Question:
I'm creating my own drag and drop using canvas. In order to select the ball, I've created an invisible bounding box around it. Clicking in this area will allow you to drag the ball.
On mouse move, I'm using
'''
xBall = xMouse;
yBall = yMouse;
'''
So the ball will follow the mouse. This is great except at the very start of the drag, the center of the ball will jump to where the mouse is which I don't want. So I need to take into account the offset between the Mouse and Ball.
Can anyone explain the maths behind this? From my reasoning, I need to add the offset on to the mouse's position. So I get 'xBall = xMouse + (xBall - xMouse)' but as you can see, this just ends up giving me 'xBall = xBall' which is no use.
Where am I going wrong?
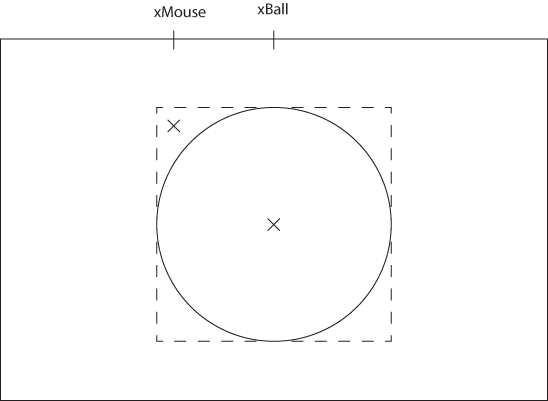
Answer: You need to determine where the initial click occured and the offset calculation should be carried out with respect to this initial coordinates.
On mouse down, store the initial clicked coordinates:
'''
xInitial = xMouse;
yInitial = yMouse;
movingFlag = true;
'''
On mouse move:
'''
if (movingFlag) {
xBall = xBall + xMouse - xInitial;
yBall = yBall + yMouse - yInitial;
}
'''
On mouse up :
'''
movingFlag = false;
'''